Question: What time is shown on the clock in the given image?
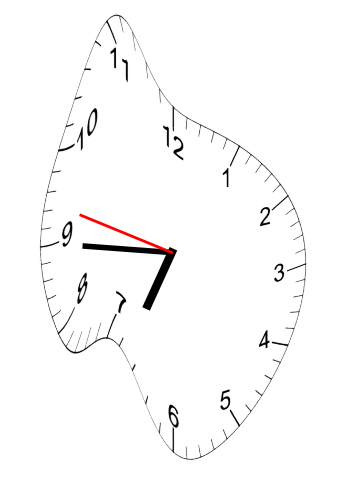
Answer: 06:44:47